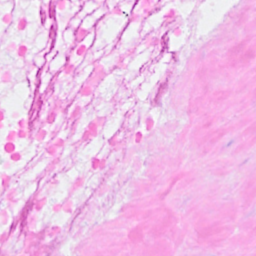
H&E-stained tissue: Breast